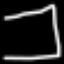
Label: square